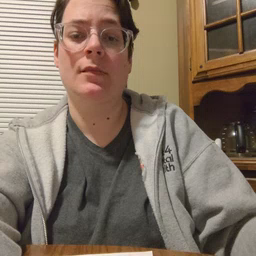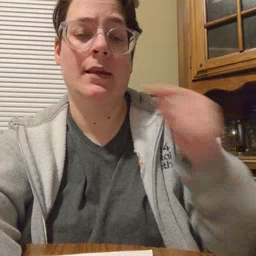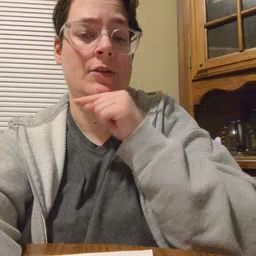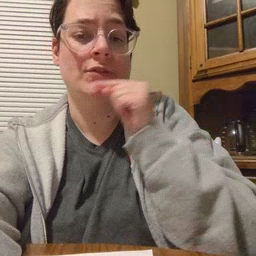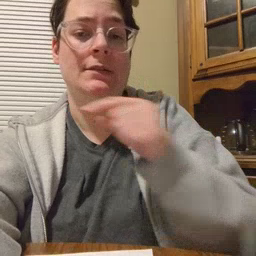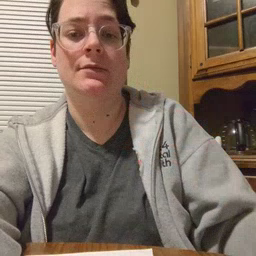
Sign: carrot